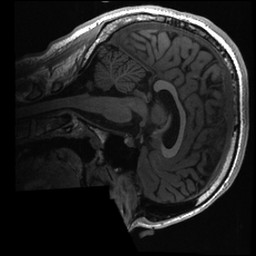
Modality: T1w
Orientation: sagittal
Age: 31
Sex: male